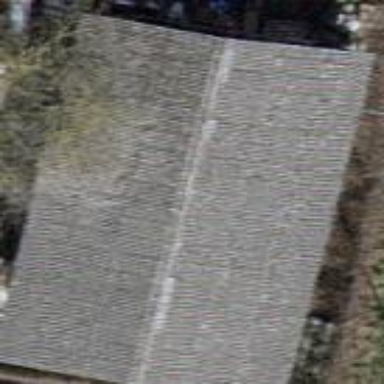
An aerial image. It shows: View of roof of building.